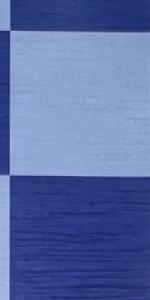
Label: Empty